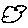
Label: cloud